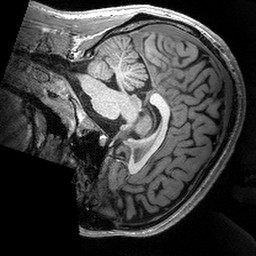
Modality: T1w
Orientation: sagittal
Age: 25
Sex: male
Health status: healthy
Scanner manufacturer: siemens
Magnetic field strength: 3 T
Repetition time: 2.53 s
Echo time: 0.00288 s